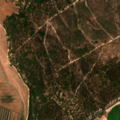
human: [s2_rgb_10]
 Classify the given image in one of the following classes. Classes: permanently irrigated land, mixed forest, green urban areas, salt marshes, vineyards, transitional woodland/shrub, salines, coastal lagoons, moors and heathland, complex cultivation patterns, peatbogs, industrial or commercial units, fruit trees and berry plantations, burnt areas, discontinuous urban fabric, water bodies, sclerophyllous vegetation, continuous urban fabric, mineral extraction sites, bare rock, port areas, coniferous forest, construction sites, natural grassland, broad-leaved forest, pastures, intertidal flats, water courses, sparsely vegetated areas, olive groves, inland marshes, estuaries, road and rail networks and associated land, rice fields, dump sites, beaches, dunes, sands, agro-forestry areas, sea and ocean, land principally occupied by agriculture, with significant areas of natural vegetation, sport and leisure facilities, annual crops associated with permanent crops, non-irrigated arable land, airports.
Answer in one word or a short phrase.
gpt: permanently irrigated land, pastures, broad-leaved forest, mixed forest, transitional woodland/shrub, salines